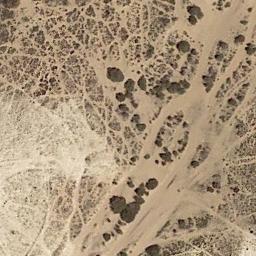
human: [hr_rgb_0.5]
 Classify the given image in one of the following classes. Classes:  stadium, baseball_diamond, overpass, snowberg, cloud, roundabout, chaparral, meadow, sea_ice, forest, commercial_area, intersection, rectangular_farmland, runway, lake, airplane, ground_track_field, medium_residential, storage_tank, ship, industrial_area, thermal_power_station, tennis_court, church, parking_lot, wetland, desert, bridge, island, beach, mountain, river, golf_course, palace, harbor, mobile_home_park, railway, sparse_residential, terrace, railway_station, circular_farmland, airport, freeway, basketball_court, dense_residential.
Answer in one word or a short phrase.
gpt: chaparral